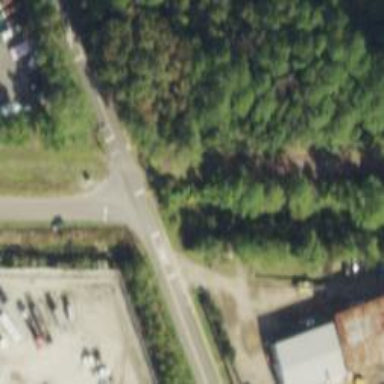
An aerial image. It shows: Railway crossing.